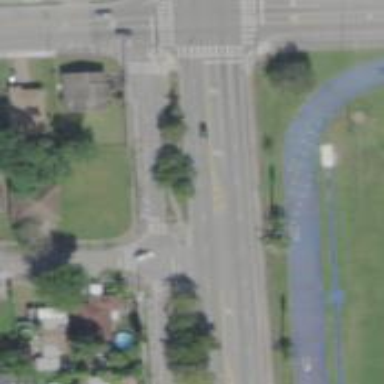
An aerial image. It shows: Stop road.